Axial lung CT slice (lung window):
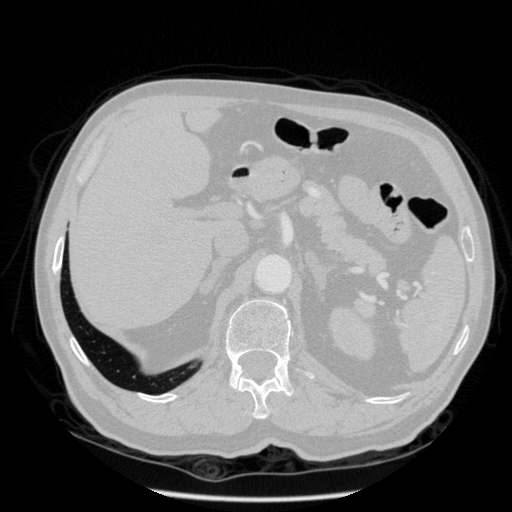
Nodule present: no